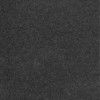
Label: dusty